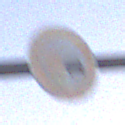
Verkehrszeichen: UeberholverbotKraftfahrzeuge
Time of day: Dusk
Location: Outdoor (Nature)
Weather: Clear
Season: NotSpecified
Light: Natural